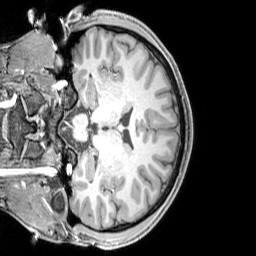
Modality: T1w
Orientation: coronal
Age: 21
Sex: male
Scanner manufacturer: siemens
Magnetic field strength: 3 T
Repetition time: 2.3 s
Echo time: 0.00226 s